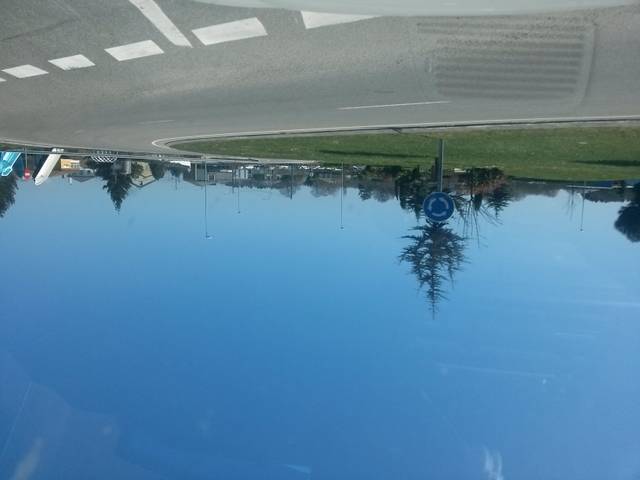
Region: Spain
Coordinates: 42.968, -7.5